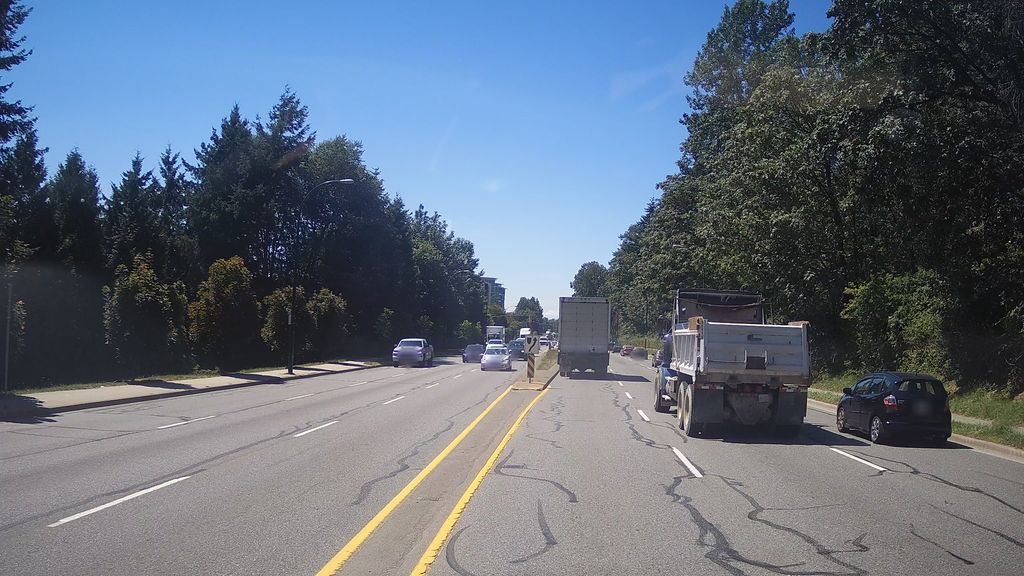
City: vancouver